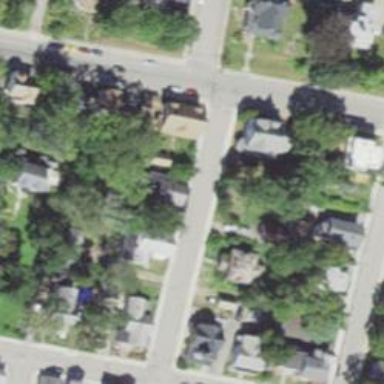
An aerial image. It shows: Residential driveway.